Here is the envelope spectrum of one vibration snapshot from a rolling-element bearing, with each characteristic fault-frequency family marked on the frequency axis. What is the most likely bearing condition (normal, inner_race, outer_race, ball)?
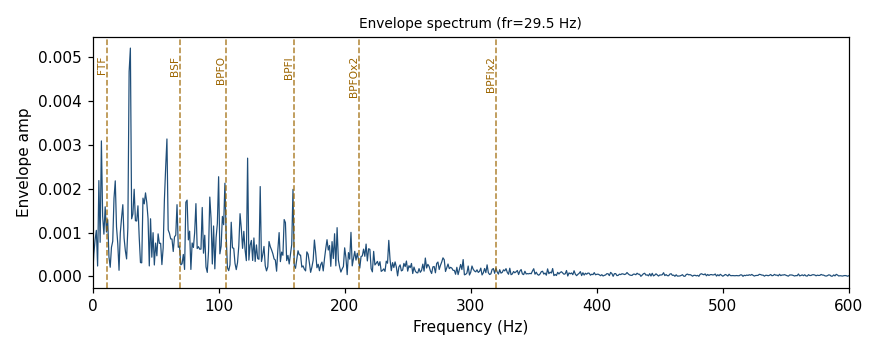
Answer: outer_race